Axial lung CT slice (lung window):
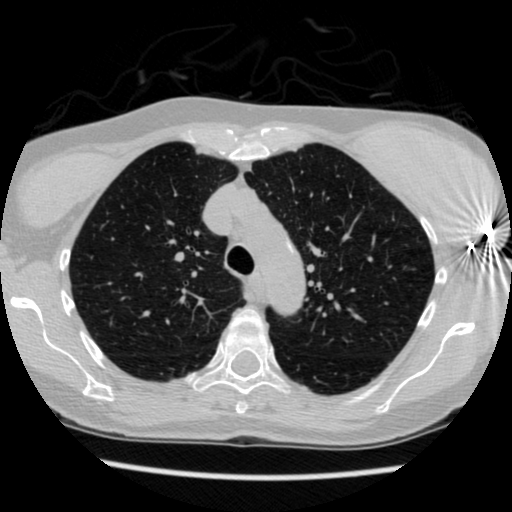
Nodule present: no